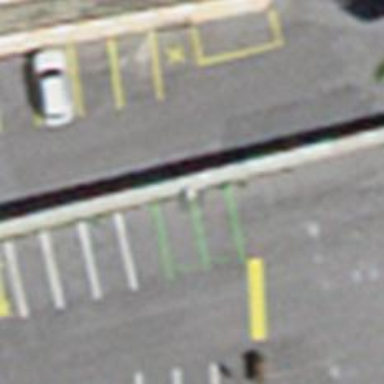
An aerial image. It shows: Charging station.